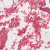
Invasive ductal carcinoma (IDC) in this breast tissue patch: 0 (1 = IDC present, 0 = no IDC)